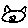
Label: cat